Question: I am really new to Spring Boot, and I am currently going through the book. Spring Boot in action.
I created and complied my first web simple web app fine, expect the css file shows up blank in the console. I have already looked up the following post:
<URL>
<URL>
I am using Thymleaves and my css file is placed within the static folder as the post and book states, but nothing shows up. my current external link, seems to be the correct way too.
'''
<link rel="stylesheet" th:href="@{/main.css}" />
'''
Although, the css appear to show in the resources in console, the css file remains blank. Below are my files and code.
File Structure:

Template:
'''
body {
background-color: #cccccc;
font-family: arial,helvetica,sans-serif;
}
.bookHeadline {
font-size: 12pt;
font-weight: bold;
}
.bookDescription {
font-size: 10pt;
}
label {
font-weight: bold;
}
'''
'''
<html xmlns:th="http://www.springframework.org/schema/data/jaxb">
<head>
<title>Reading List</title>
<link rel="stylesheet" th:href="@{/main.css}" />
</head>
<body>
<h2>Your Reading List</h2>
<div th:unless="${#lists.isEmpty(books)}">
<dl th:each="book : ${books}">
<dt class="bookHeadline">
<span th:text="${book.title}">Title</span> by
<span th:text="${book.author}">Author</span>
(ISBN: <span th:text="${book.isbn}">ISBN</span>)
</dt>
<dd class="bookDescription">
<span th:if="${book.description}"
th:text="${book.description}">Description</span>
<span th:if="${book.description eq null}">
No description available</span>
</dd>
</dl>
</div>
<div th:if="${#lists.isEmpty(books)}">
<p>You have no books in your book list</p>
</div>
<hr/>
<h3>Add a book</h3>
<form method="POST">
<label for="title">Title:</label>
<input type="text" name="title" size="50"></input><br/>
<label for="author">Author:</label>
<input type="text" name="author" size="50"></input><br/>
<label for="isbn">ISBN:</label>
<input type="text" name="isbn" size="15"></input><br/>
<label for="description">Description:</label><br/>
<textarea name="description" cols="80" rows="5">
</textarea><br/>
<input type="submit"></input>
</form>
</body>
</html>
'''
Controller:
'''
package codenotes;
import org.springframework.beans.factory.annotation.Autowired;
import org.springframework.stereotype.Controller;
import org.springframework.ui.Model;
import org.springframework.web.bind.annotation.PathVariable;
import org.springframework.web.bind.annotation.RequestMapping;
import org.springframework.web.bind.annotation.RequestMethod;
import java.util.List;
@Controller
@RequestMapping("/")
public class BookController {
private BookRepository bookRepository;
@Autowired
public BookController(BookRepository bookRepository) {
this.bookRepository = bookRepository;
}
@RequestMapping(value = "/{reader}", method = RequestMethod.GET)
public String readerBooks(
@PathVariable("reader") String reader,
Model model) {
List<Book> readingList =
bookRepository.findByReader(reader);
if (readingList != null) {
model.addAttribute("books", readingList);
}
return "readingList";
}
@RequestMapping(value = "/{reader}", method = RequestMethod.POST)
public String addToReadingList(
@PathVariable("reader") String reader, Book book) {
book.setReader(reader);
bookRepository.save(book);
return "redirect:/{reader}";
}
}
'''
Repository:
'''
package codenotes;
import java.util.List;
import org.springframework.data.jpa.repository.JpaRepository;
public interface BookRepository extends JpaRepository<Book, Long> {
List<Book> findByReader(String reader);
}
'''
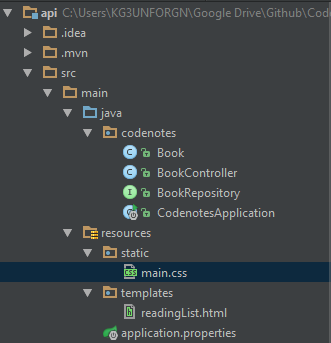
Answer: I believe you should read this, how to serve static content:
<URL>
To sum it up, your browser is caching your static resources, such as CSS files.
In order to break this behavior, try first clean your browser cache, in google chrome you go to settings then clear browsing data.
Secondly, add these lines to your file in order to bust the cache:
'''
spring.resources.chain.strategy.content.enabled=true
spring.resources.chain.strategy.content.paths=/**
'''
or add this instead:
'''
spring.resources.chain.strategy.fixed.enabled=true
spring.resources.chain.strategy.fixed.paths=/**
spring.resources.chain.strategy.fixed.version=v12
'''